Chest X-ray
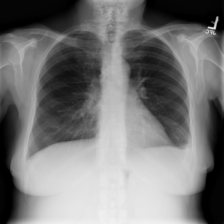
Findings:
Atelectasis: negative
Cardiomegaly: negative
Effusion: positive
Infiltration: negative
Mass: negative
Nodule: negative
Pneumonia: negative
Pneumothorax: negative
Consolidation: negative
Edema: negative
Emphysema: negative
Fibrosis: negative
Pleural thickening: negative
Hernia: negative